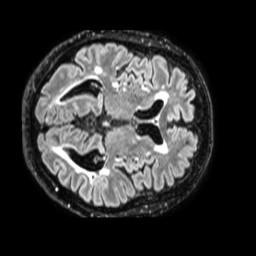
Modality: FLAIR
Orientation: axial
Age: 73
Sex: male
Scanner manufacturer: philips
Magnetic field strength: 1.5 T
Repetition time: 4.8 s
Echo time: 0.3661 s